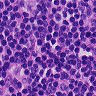
Metastatic tissue present: no